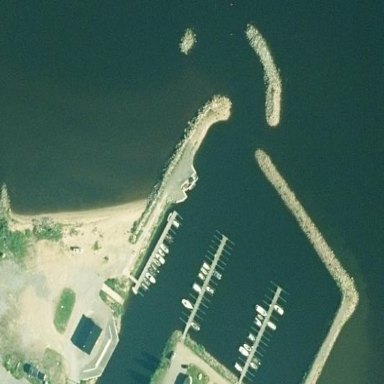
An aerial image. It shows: Marina area for leisure land.